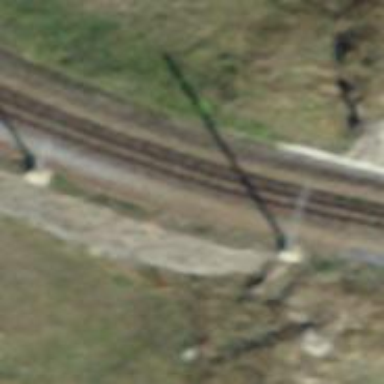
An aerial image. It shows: Narrow-gauge railway track electrified by contact line.